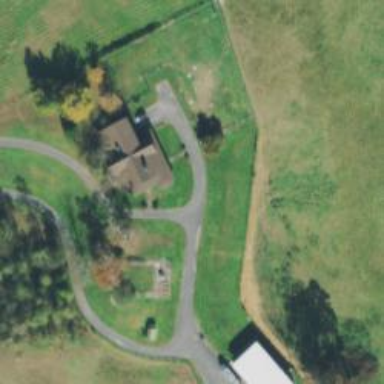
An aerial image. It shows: Driveway.